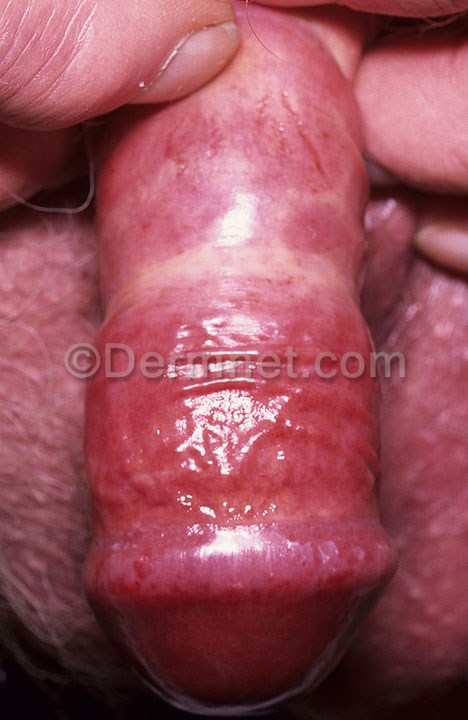
Disease: Tinea Ringworm Candidiasis and other Fungal Infections